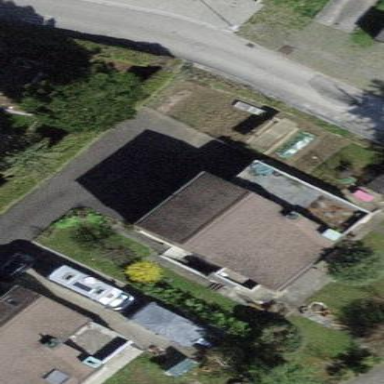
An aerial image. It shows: Building with tiled roof.